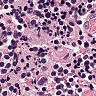
Metastatic tissue present: no